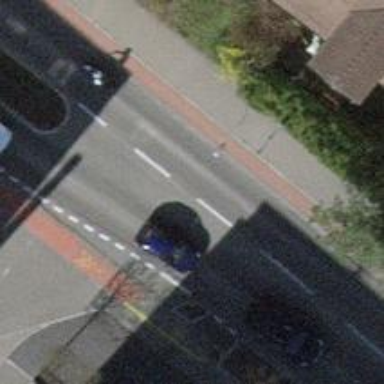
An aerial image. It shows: Residential road with asphalt surface. There are cycle tracks on both sides of the road.